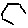
Label: hexagon